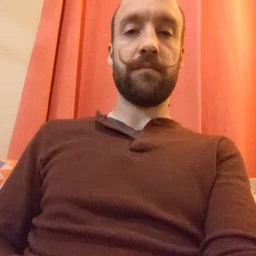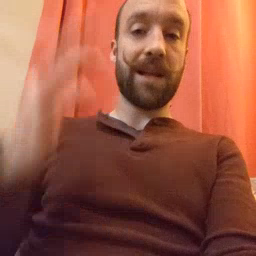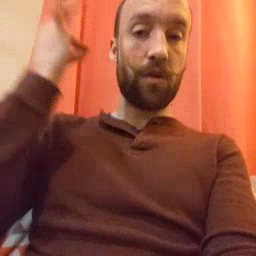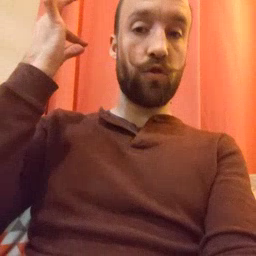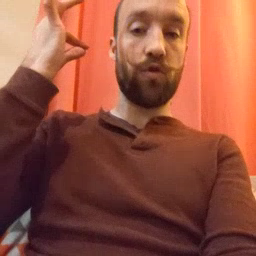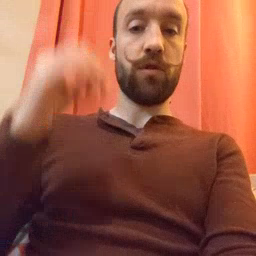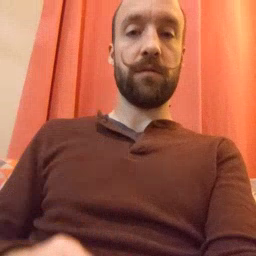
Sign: hair